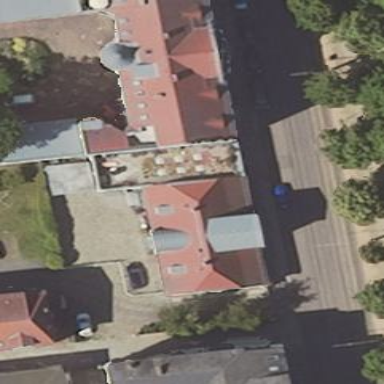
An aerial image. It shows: Building.